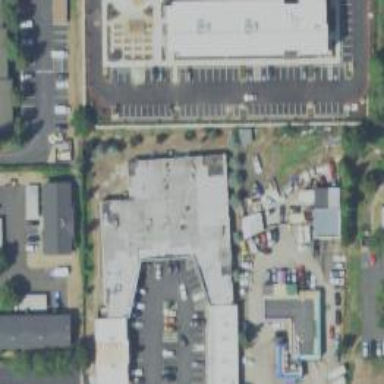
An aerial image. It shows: Marketplace.